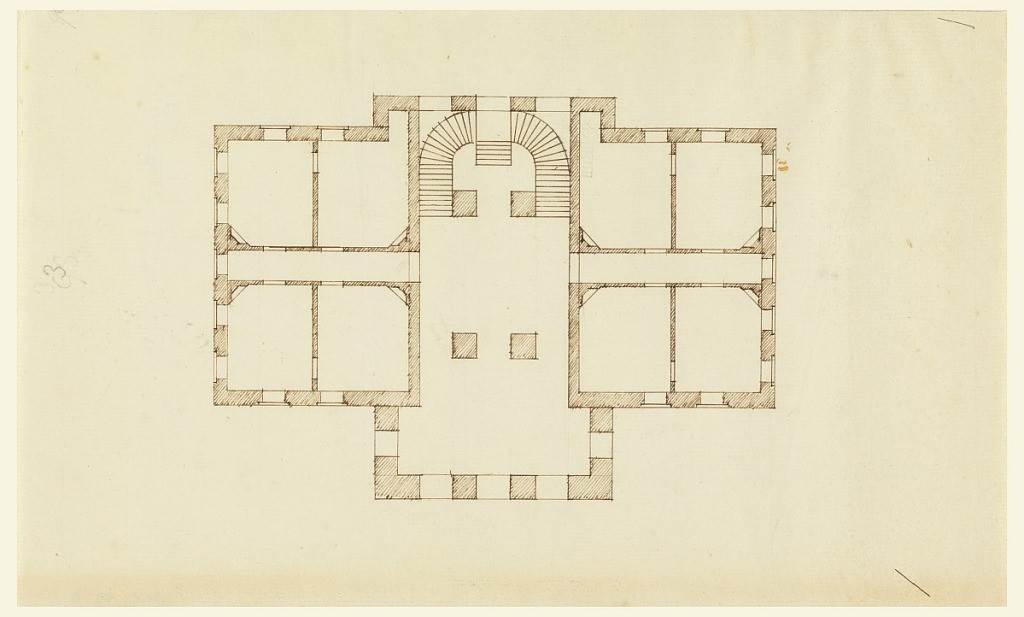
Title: Plan of the Ground Floor of a Country House
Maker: John Trumbull, American, 1756–1843
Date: ca. 1781
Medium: Pen and brown ink on paper
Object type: Drawing
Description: The plan indicated two porticos, front and back, with a large double staircase, curving at the end of the cross hallway. Four rooms at either side. The number "3" and "g  s" (in pencil), left side.